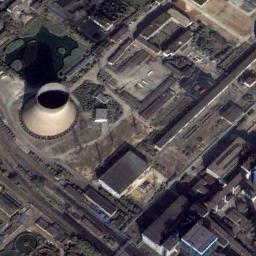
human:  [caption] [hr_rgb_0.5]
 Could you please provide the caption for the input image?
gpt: The thermal power station is on the bare land next to some buildings .

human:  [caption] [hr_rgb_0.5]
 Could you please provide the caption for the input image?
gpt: Here are three thermal power stations that are smoking, two of which are larger than the other one .

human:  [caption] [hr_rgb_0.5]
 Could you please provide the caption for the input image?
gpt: Many buildings are near the thermal power station .

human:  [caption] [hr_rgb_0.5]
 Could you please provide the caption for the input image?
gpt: In the thermal power station there are neatly planned factories and good greening, and there is a cooling tower .

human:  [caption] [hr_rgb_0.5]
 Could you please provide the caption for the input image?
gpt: There are some black buildings and a chimney on the thermal power station .